Question: I've seen lots of post about this issue, but none have solved mine so far.
I've "exploded" the facebook sdk and the support v4 into my project. And from what I can see I have facebookSDK.JAR located in my android project's libs directory and in the "exploded" folder. Aswell as in the actual Facebook SDK project. Looking like this:

and build.gradle looks like this:
<URL>
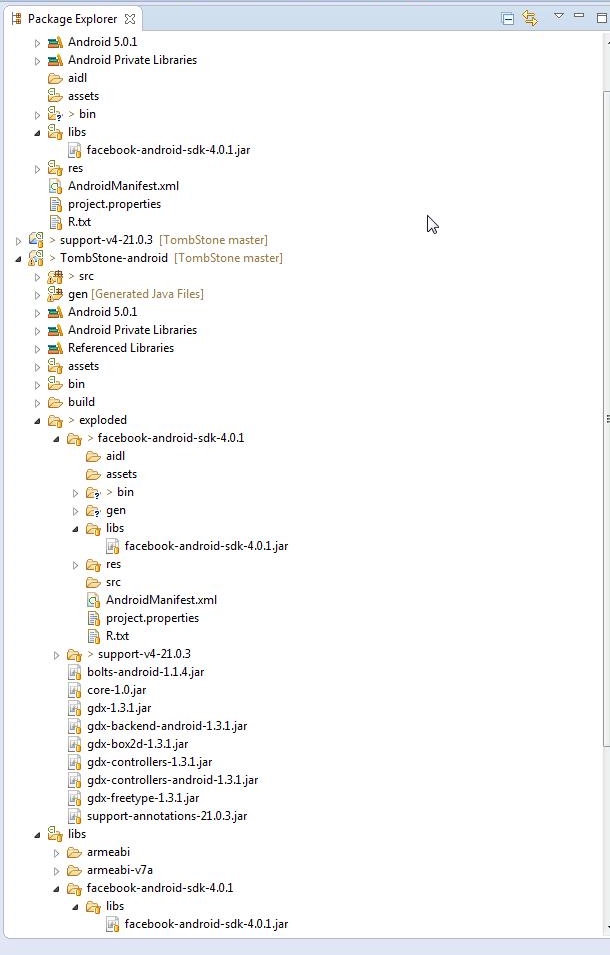
Answer: The answer was simple. Switch from Eclipse to Intellij. Don't know why Eclipse was giving me that answer since I had looked through every possible reason.